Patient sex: M
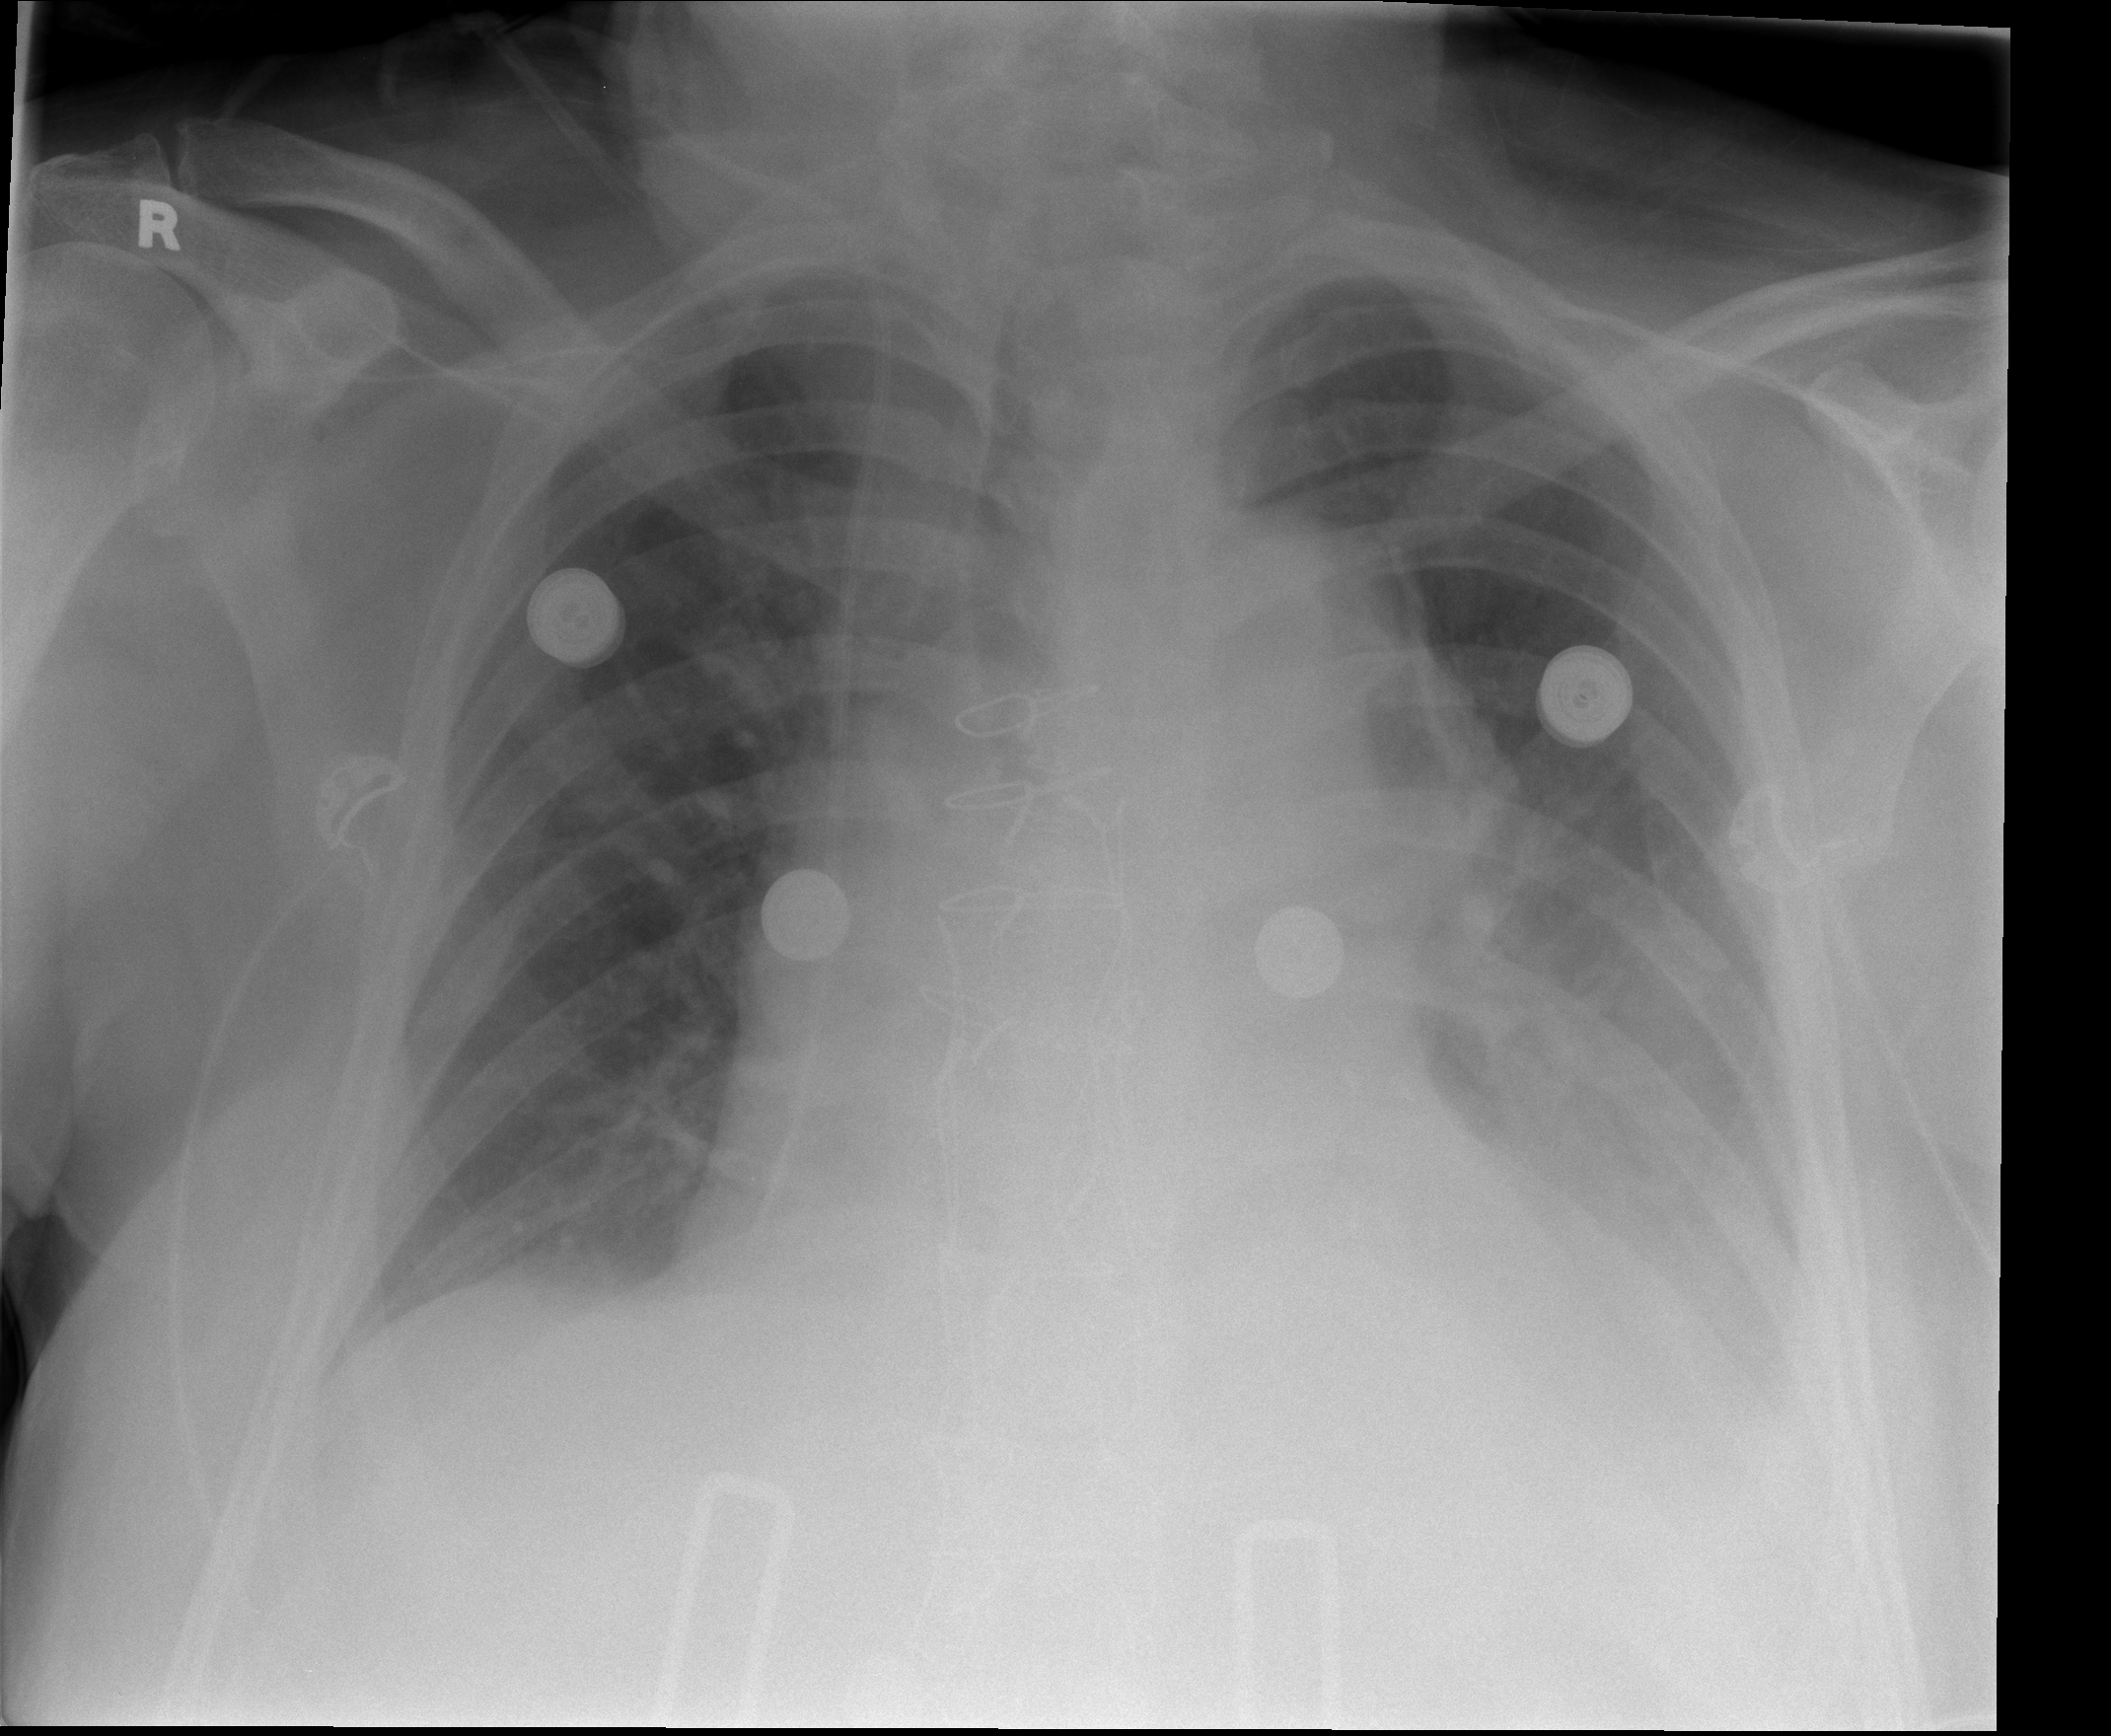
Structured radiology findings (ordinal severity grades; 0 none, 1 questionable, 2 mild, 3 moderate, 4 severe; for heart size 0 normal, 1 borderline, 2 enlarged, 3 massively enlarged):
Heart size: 3
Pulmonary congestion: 0
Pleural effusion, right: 0
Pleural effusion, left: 2
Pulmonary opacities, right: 0
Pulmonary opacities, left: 0
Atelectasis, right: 1
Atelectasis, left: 2